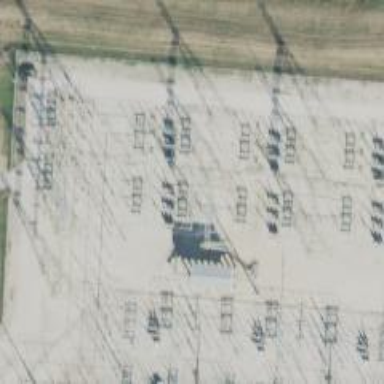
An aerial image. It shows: Switch used for power control.